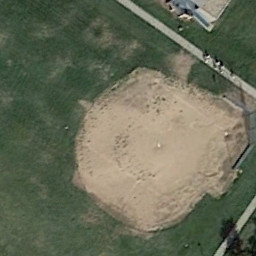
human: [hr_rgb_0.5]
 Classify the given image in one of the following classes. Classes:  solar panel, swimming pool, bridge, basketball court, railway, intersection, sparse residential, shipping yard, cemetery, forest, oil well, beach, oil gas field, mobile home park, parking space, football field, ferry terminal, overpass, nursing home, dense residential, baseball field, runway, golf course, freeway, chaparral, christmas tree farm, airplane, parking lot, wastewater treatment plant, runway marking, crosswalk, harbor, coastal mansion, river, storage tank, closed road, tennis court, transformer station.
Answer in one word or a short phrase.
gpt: baseball field